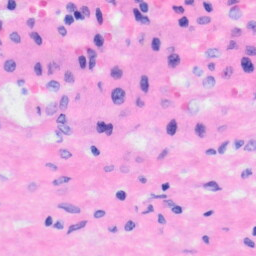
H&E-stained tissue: Liver